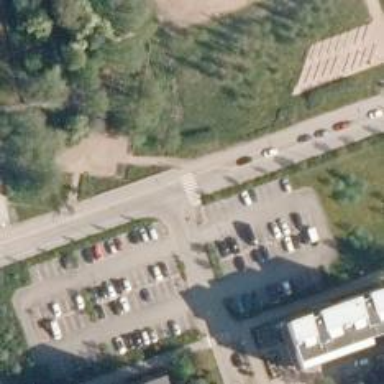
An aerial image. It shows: Uncontrolled crossing on the road.